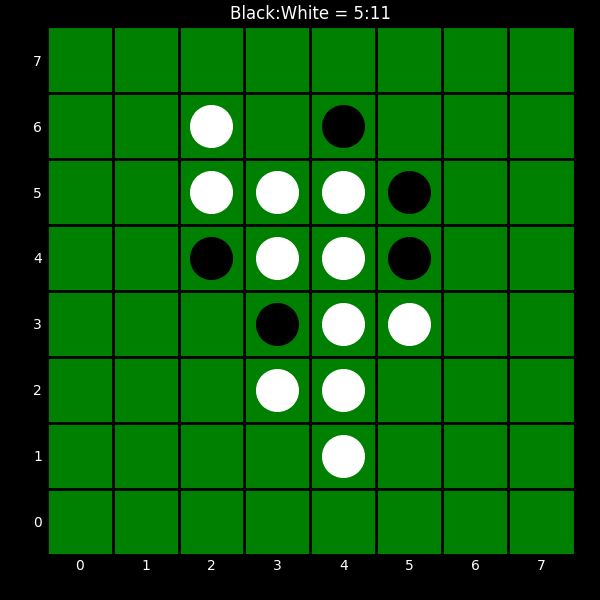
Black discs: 5
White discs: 11